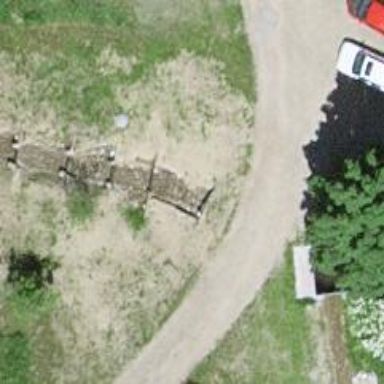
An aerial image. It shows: Culvert tunnel.